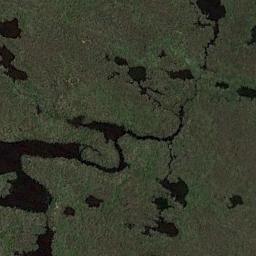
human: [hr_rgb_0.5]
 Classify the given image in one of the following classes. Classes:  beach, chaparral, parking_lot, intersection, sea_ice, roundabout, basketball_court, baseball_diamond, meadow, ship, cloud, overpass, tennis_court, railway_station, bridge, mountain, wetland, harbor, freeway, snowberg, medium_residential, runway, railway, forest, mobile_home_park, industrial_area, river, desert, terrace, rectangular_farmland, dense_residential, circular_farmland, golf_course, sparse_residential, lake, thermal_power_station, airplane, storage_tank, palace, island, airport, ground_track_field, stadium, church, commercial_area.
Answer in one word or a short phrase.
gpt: wetland